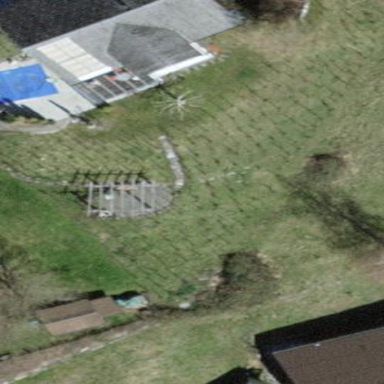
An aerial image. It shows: Vineyard.